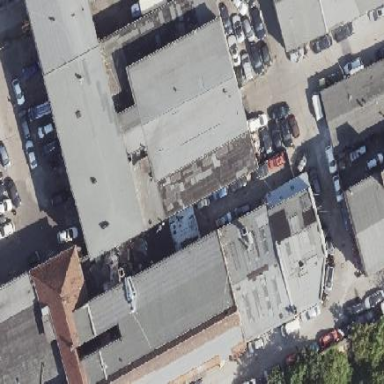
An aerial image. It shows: Commercial building.